七年级 · 解析几何
如图, 直线 $A B / / C D, A E \perp C E$ 于点 $E$, 若 $\angle E A B=120^{\circ}$, 则 $\angle E C D$ 的度数是 ( )

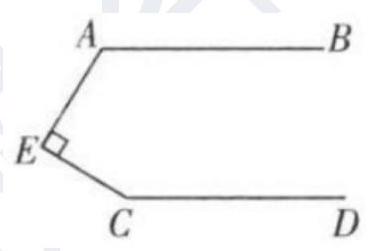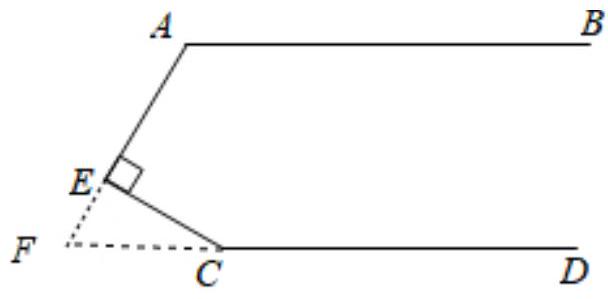
A. $120^{\circ}$
B. $100^{\circ}$
C. $150^{\circ}$

D. $160^{\circ}$

答案: C
解析: 【答案】 $C$

【解析】解: 延长 $A E$ 交 $D C$ 的延长线于点 $F$,

$\because A B / / C D$,

$\therefore \angle A+\angle F=180^{\circ}$,

$\because \angle E A B=120^{\circ}$,

$\therefore \angle F=60^{\circ}$,

$\because A E \perp C E$,

$\therefore \angle A E C=\angle F E C=90^{\circ}$,

$\therefore \angle F C E=180^{\circ}-\angle F-\angle F E C=30^{\circ}$,

$\therefore \angle E C D=180^{\circ}-\angle F C E=150^{\circ}$,

延长 $A E$, 与 $D C$ 的延长线交于点 $F$, 根据平行线的性质, 求出 $\angle F$ 的度数, 根据三角形的内角和求出 $\angle F C E$, 再利用平角的定义即可得出结果.

本题考查平行线的性质, 正确作出辅助线和正确利用平行线的性质是解题的关键.